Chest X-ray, PA view. Patient: 80 years old, sex M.
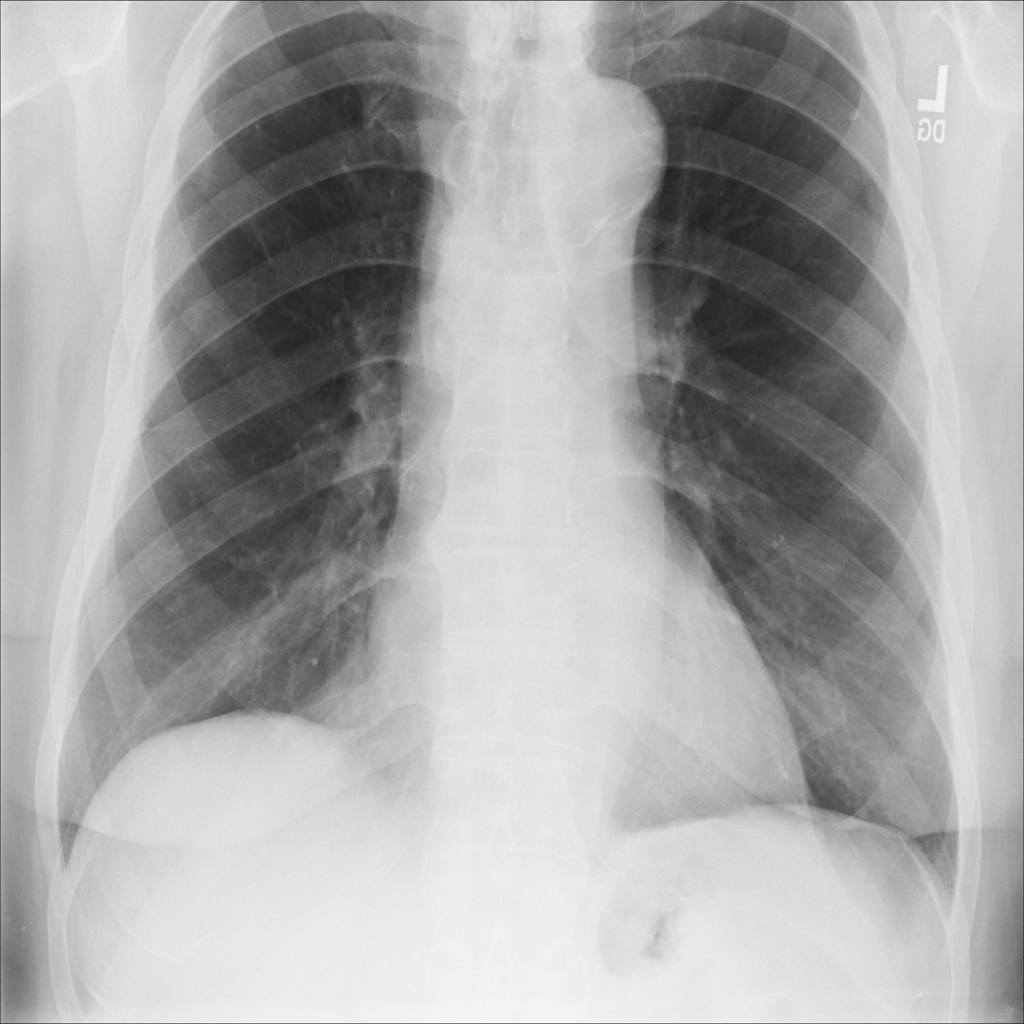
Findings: Fibrosis